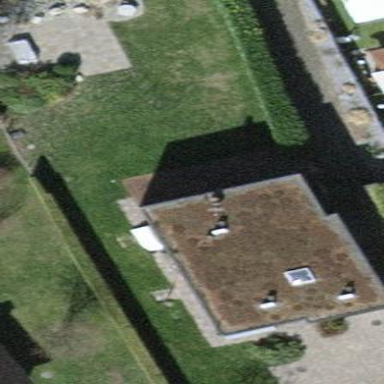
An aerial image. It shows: Building.